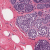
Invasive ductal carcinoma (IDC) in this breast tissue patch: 1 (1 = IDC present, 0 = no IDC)